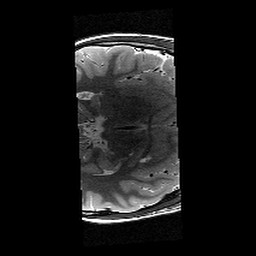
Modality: T2w
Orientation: axial
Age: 11
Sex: male
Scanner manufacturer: siemens
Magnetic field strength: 3 T
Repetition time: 8.46 s
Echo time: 0.067 s